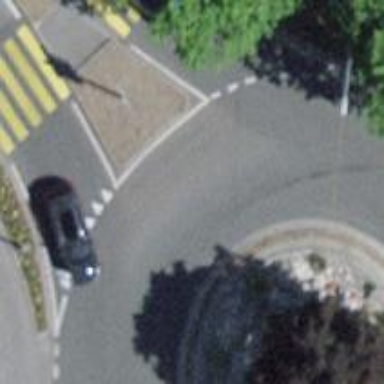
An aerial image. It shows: Tertiary road with asphalt surface leading to roundabout.